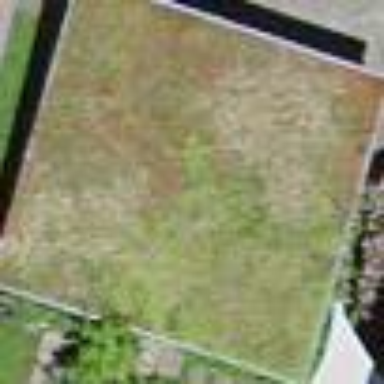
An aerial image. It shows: View of roof of building.